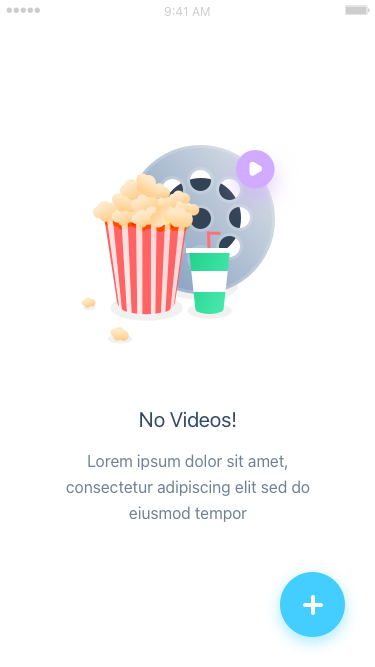
Text in this UI design:
Lorem ipsum dolor sit amet, consectetur adipiscing elit sed do eiusmod tempor
No Videos!